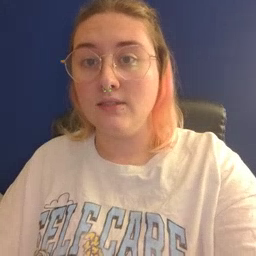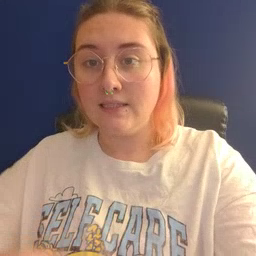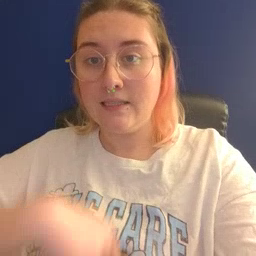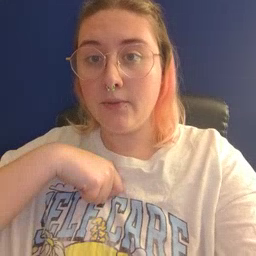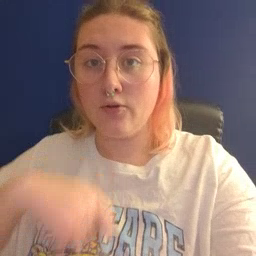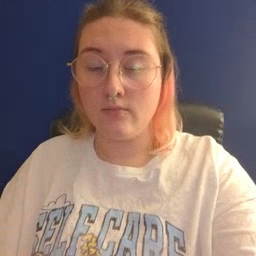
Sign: zipper